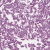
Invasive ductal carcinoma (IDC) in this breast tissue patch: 1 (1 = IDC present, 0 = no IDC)